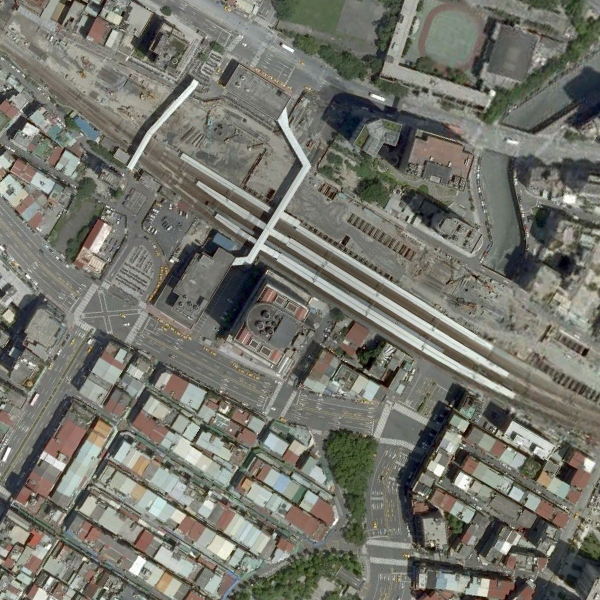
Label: RailwayStation